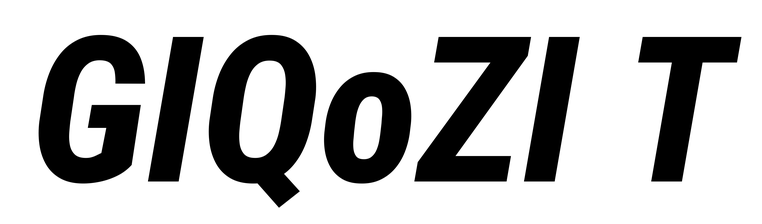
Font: Roboto-Italic_Condensed_ExtraBold_Italic